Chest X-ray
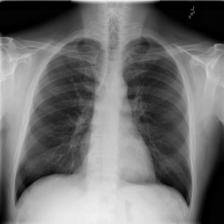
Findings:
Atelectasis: negative
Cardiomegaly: negative
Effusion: negative
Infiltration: negative
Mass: negative
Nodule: negative
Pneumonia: negative
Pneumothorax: negative
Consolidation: negative
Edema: negative
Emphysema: negative
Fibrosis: negative
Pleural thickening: negative
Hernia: negative